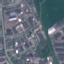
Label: Industrial